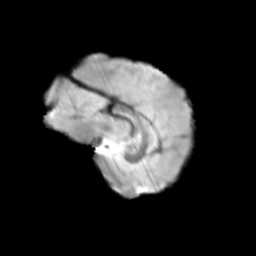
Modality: T2w
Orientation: sagittal
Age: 11
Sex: female
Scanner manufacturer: siemens
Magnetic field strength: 3 T
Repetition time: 3.8 s
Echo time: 0.07 s